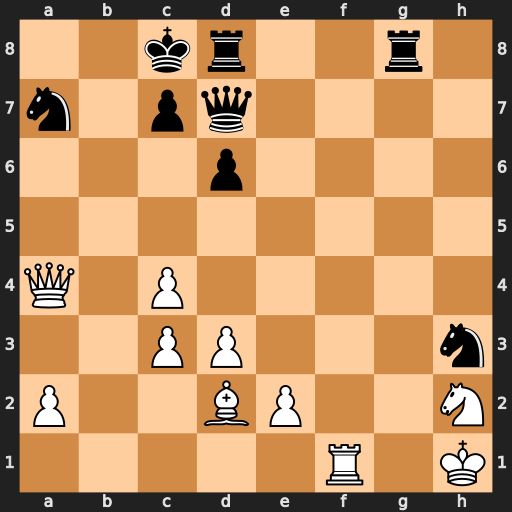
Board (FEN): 2kr2r1/n1pq4/3p4/8/Q1P5/2PP3n/P2BP2N/5R1K
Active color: w
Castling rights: -
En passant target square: -
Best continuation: Qa6+ Kb8 Rb1+ Nb5 Rxb5+ Qxb5 Qxb5+